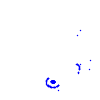
Particle: kaon